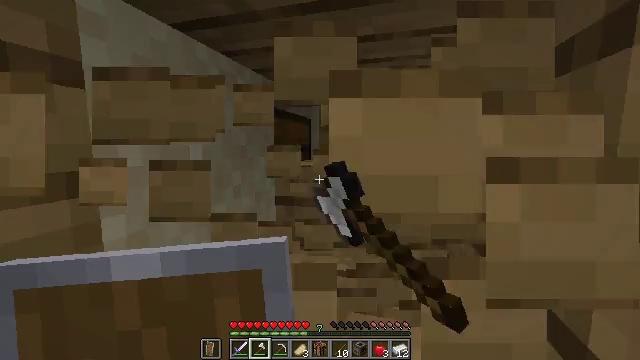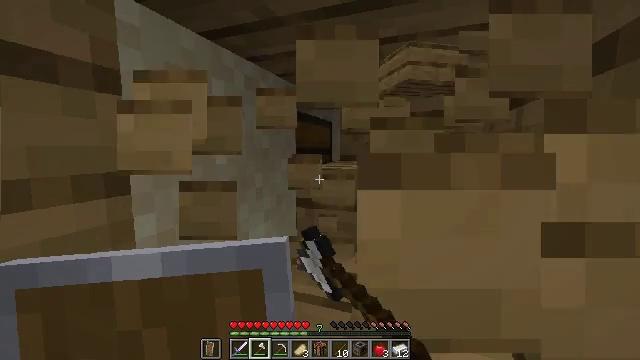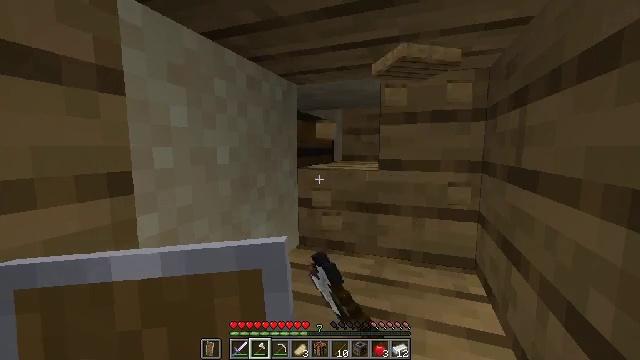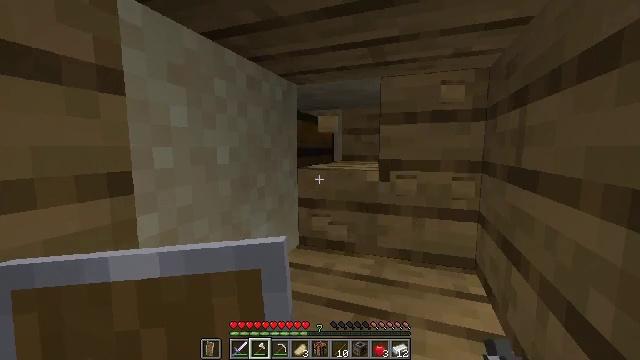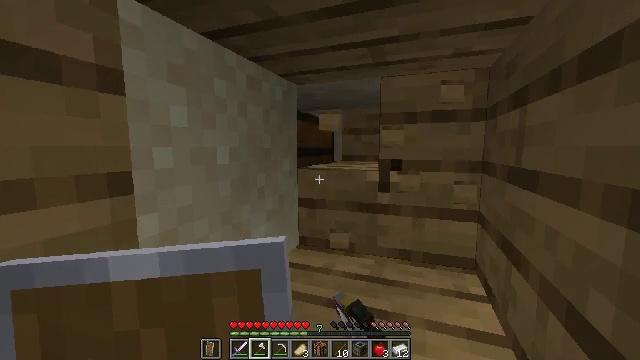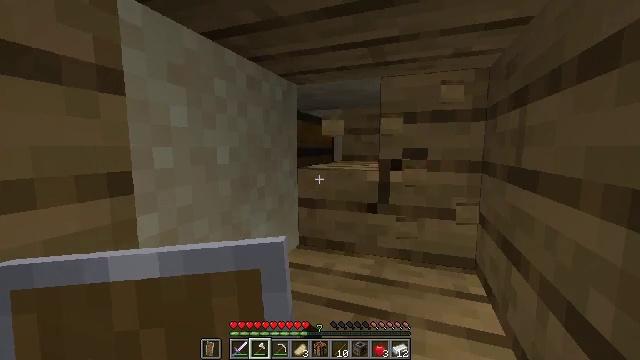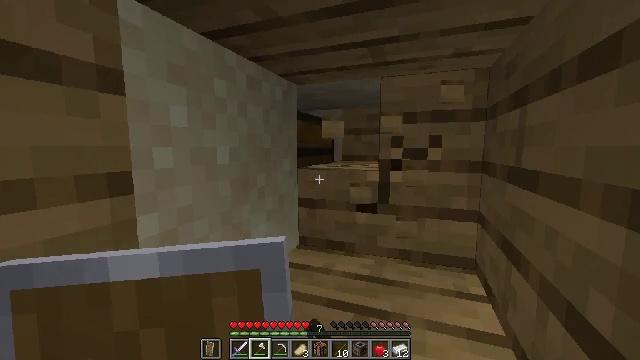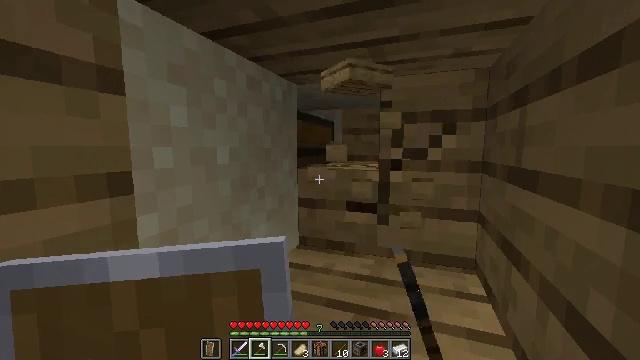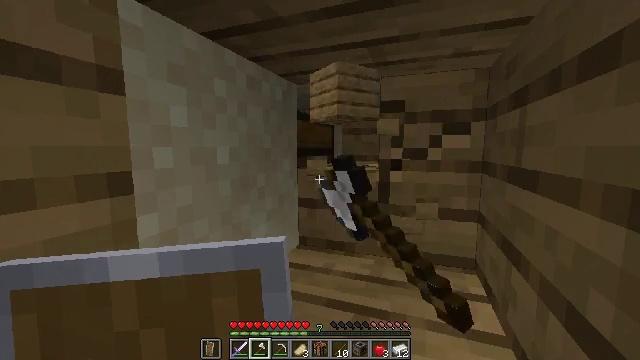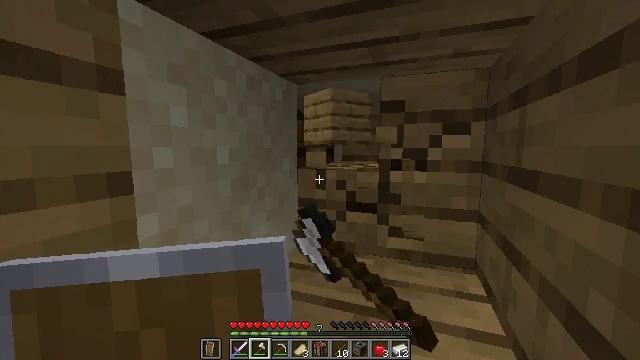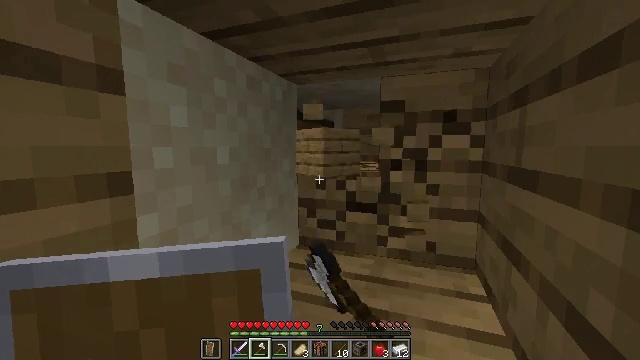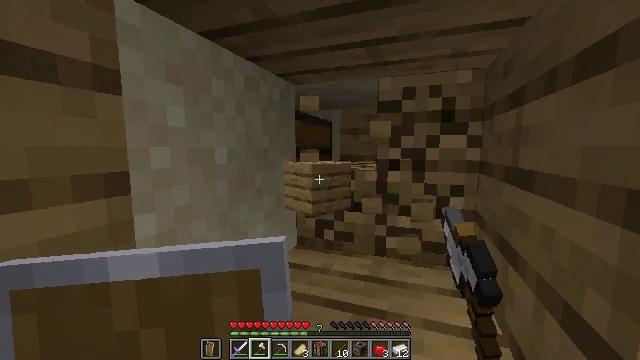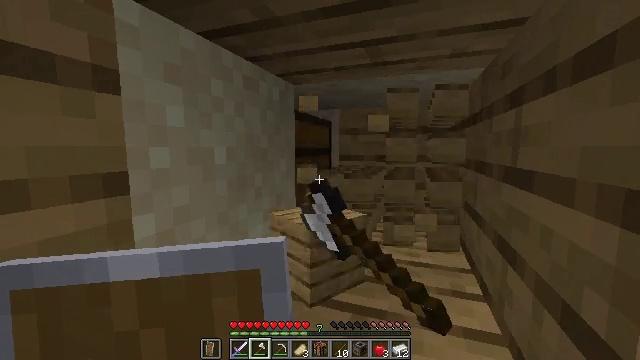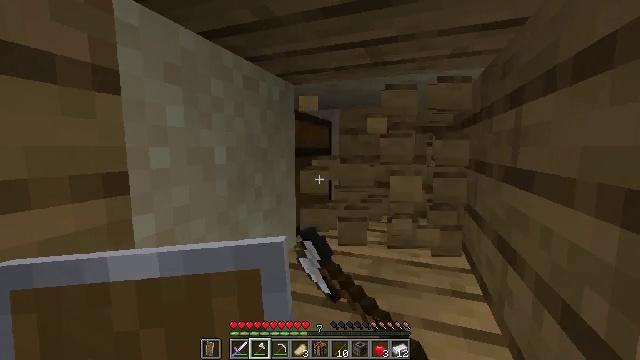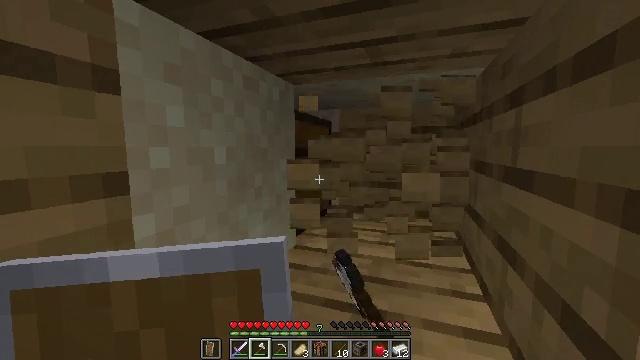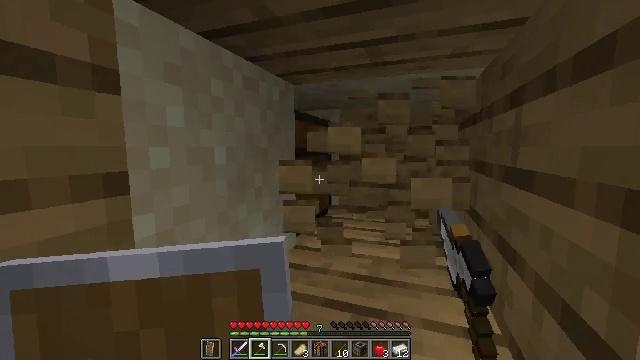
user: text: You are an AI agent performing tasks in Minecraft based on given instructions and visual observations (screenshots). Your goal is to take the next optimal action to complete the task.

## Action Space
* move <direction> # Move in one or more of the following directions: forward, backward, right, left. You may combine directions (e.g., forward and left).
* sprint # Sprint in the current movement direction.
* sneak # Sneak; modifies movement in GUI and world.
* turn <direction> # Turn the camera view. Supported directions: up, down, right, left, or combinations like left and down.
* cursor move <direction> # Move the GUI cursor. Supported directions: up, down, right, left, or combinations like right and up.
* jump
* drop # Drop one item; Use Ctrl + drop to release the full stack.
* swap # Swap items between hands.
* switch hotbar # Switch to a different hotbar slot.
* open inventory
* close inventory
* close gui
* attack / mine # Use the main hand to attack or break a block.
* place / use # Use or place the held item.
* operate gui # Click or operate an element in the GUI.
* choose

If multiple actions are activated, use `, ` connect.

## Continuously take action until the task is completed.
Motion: motion action
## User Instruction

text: Mine oak stairs.
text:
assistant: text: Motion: turn left, attack / mine
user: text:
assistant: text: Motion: attack / mine
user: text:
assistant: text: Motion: attack / mine
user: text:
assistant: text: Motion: attack / mine
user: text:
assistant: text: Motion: attack / mine
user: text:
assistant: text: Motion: attack / mine
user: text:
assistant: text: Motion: attack / mine
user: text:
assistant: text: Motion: attack / mine
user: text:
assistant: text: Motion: attack / mine
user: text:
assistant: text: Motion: attack / mine
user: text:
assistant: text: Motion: attack / mine
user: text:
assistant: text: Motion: attack / mine
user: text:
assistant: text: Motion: attack / mine
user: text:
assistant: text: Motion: attack / mine
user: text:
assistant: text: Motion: attack / mine
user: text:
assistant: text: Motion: attack / mine
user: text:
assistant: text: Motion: attack / mine